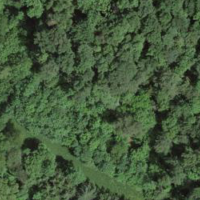
EUNIS habitat code: 41
Species observed at this site:
Allium ursinum